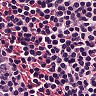
Metastatic tissue present: no